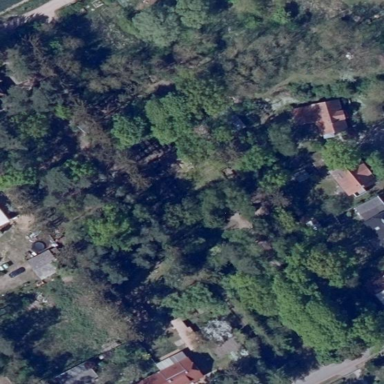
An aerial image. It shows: Allotments area.